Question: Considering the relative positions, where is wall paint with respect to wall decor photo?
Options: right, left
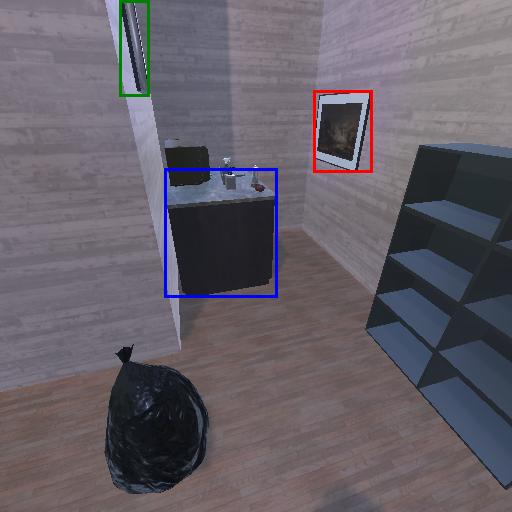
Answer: right